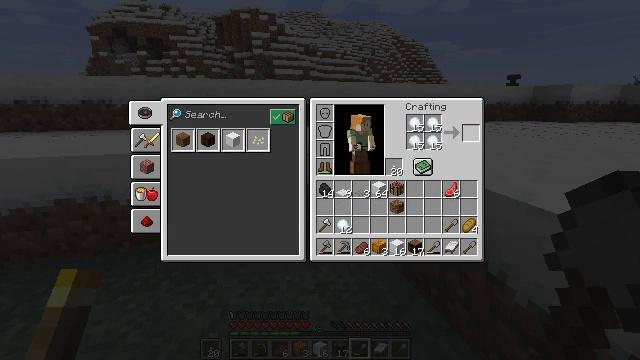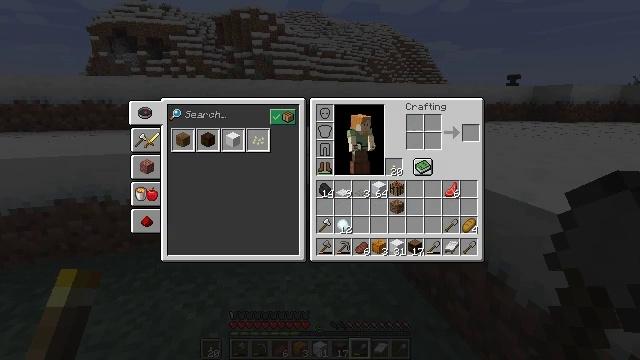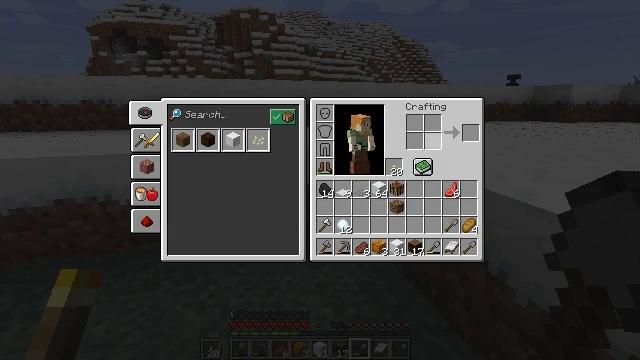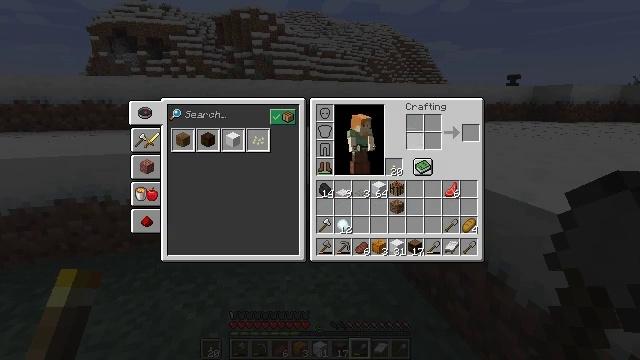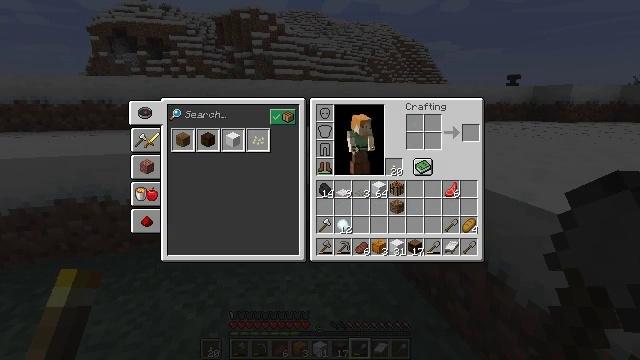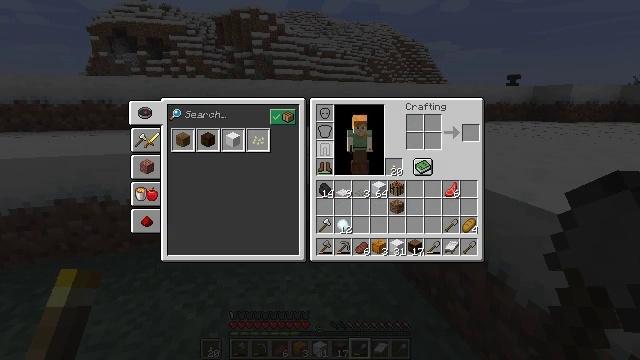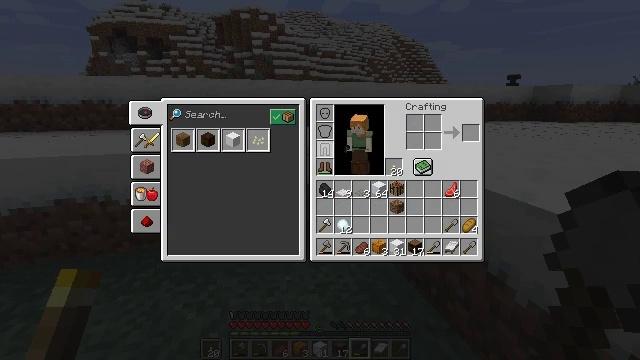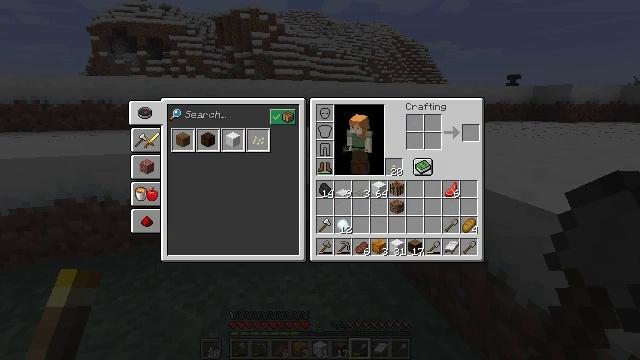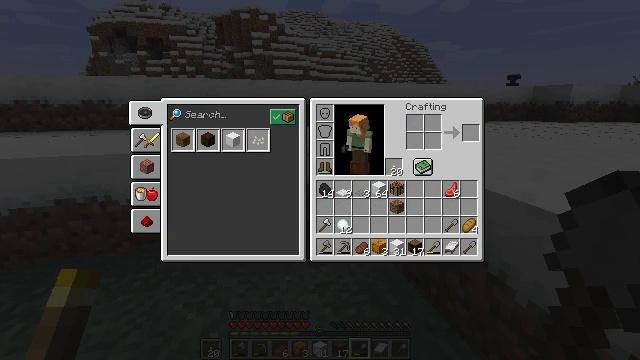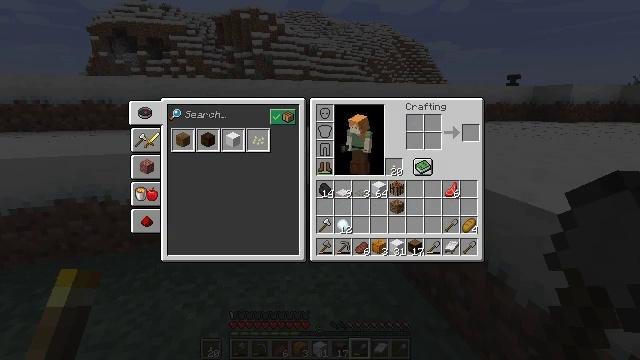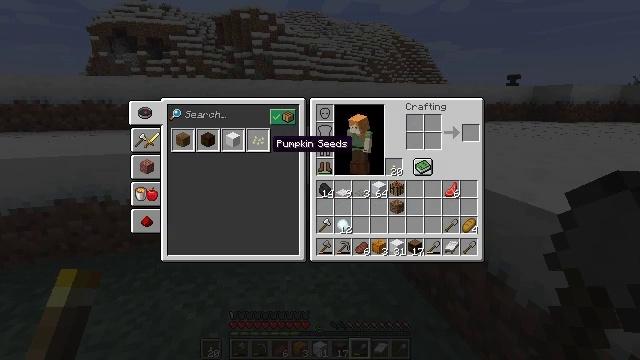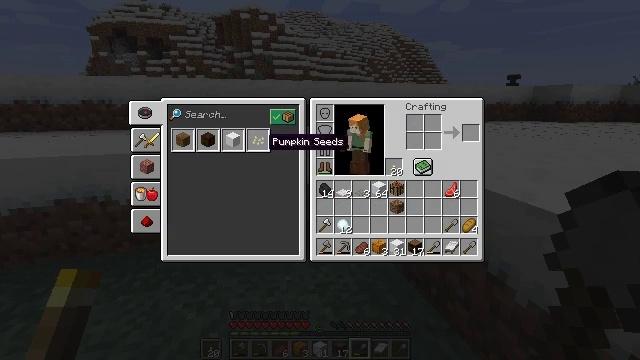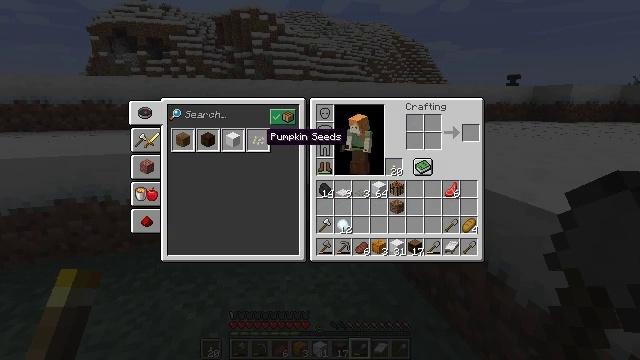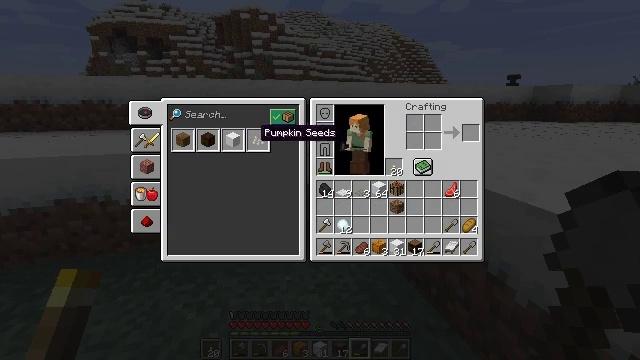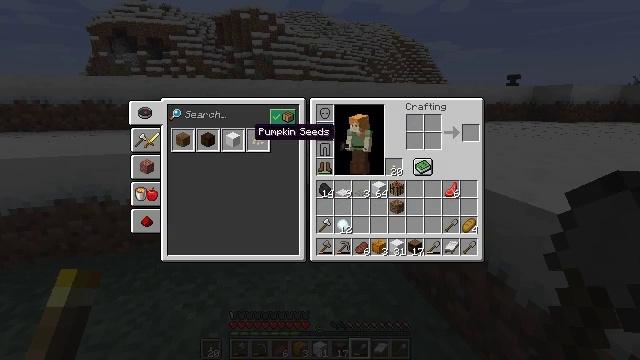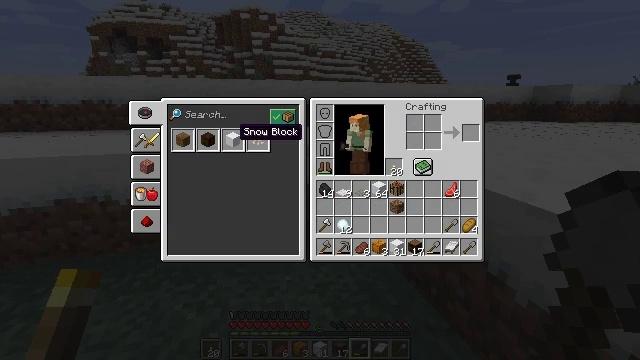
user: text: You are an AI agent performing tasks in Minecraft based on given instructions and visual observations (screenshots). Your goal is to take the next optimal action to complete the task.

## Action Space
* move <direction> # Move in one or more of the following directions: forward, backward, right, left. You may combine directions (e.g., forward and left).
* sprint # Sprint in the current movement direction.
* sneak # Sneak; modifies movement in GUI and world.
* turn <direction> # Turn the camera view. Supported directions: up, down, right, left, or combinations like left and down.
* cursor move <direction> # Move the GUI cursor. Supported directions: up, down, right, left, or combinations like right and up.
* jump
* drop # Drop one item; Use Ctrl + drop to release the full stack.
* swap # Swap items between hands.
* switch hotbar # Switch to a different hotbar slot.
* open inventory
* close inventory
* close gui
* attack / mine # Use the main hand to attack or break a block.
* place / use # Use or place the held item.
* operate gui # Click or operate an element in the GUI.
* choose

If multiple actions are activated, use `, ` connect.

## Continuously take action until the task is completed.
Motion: motion action
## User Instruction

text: Interact with a crafting table to make a snow block.
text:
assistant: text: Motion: sneak
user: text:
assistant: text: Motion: sneak, cursor move left
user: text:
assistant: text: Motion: sneak, cursor move left
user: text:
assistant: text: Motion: sneak, cursor move left
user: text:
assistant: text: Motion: sneak, cursor move left
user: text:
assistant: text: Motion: sneak, cursor move left
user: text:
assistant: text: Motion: sneak, cursor move left
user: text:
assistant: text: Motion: sneak, cursor move left
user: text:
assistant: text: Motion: sneak, cursor move left
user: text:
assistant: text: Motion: sneak
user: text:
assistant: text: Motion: sneak
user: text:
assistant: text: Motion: sneak
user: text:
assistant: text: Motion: sneak
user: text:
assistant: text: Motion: sneak
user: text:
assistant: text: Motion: sneak, cursor move left
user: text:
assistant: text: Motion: sneak
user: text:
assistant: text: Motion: sneak
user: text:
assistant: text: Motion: sneak
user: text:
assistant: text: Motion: sneak, operate gui
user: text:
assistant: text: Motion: sneak, operate gui
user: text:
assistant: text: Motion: sneak
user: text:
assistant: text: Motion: sneak, cursor move right
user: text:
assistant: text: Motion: sneak, cursor move right
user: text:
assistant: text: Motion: sneak, cursor move right
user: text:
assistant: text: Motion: sneak, cursor move right
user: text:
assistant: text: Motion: sneak, cursor move right
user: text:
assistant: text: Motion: sneak
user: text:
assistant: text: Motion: sneak
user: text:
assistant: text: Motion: sneak
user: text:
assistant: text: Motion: sneak